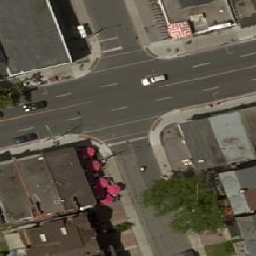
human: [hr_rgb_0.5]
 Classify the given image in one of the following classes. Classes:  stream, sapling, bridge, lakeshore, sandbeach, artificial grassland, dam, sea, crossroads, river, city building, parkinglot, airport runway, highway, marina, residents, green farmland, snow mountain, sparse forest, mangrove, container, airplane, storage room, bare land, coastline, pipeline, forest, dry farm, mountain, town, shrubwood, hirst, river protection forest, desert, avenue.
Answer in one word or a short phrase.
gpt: crossroads